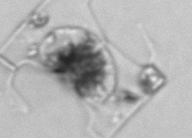
Label: Eucampia